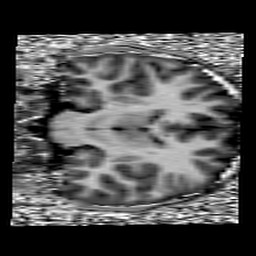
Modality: UNIT1
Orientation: coronal
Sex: female
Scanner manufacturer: siemens
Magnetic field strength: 3 T
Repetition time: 5 s
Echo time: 0.00368 s